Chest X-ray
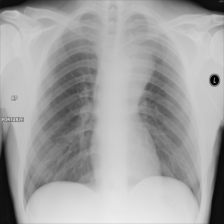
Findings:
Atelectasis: negative
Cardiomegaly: negative
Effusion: negative
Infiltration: negative
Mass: negative
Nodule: negative
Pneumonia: negative
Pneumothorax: negative
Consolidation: negative
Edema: negative
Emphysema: negative
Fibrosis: negative
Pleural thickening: negative
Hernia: negative